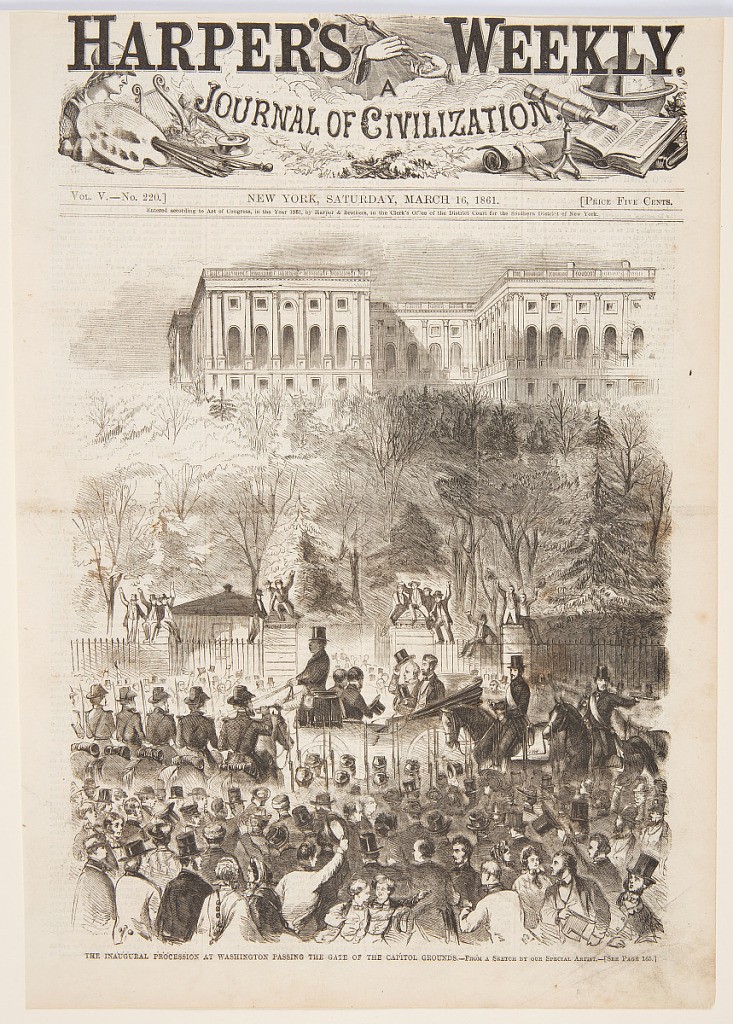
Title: The Inaugural Procession at Washington Passing the Gate of the Capitol Grounds, from Harper's Weekly, March 16, 1861, p. 161.
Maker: Winslow Homer, American, 1836–1910
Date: November 16, 1861
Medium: Wood engraving in black ink on newsprint paper
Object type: Print
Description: Vertical view showing an open carriage moving toward the left with Lincoln and Buchanan seated in it.  Crowds are visible in the foreground as well as mounted soldiers, and men are seated on the gateposts in the background, with a portion of the Capitol building visible in the extreme background.